Question: I'm writing a small boardgame for Mac OS X using Cocoa. I the actual grid is drawn as follows:
'''
- (void)drawRect:(NSRect)rect
{
for (int x=0; x < GRIDSIZE; x++) {
for (int y=0; y < GRIDSIZE; y++) {
float ix = x*cellWidth;
float iy = y*cellHeight;
NSColor *color = (x % 2 == y % 2) ? boardColors[0] : boardColors[1];
[color set];
NSRect r = NSMakeRect(ix, iy, cellWidth, cellHeight);
NSBezierPath *path = [NSBezierPath bezierPath];
[path appendBezierPathWithRect:r];
[path fill];
[path stroke];
}
}
}
'''
This works great, except that I see some errors in colors between the tiles. I guess this is due to some antialiasing or similar. See screenshots below (hopefully you can also see the same problems... its some black lines where the tiles overlap):

1. Is there any way I can remove these graphical artefacts while still maintaining a resizable/scalable board?
2. Should I rather use some other graphical library like Core Graphics or OpenGL?
'''
const int GRIDSIZE = 16;
cellWidth = (frame.size.width / GRIDSIZE);
cellHeight = (frame.size.height / GRIDSIZE);
'''
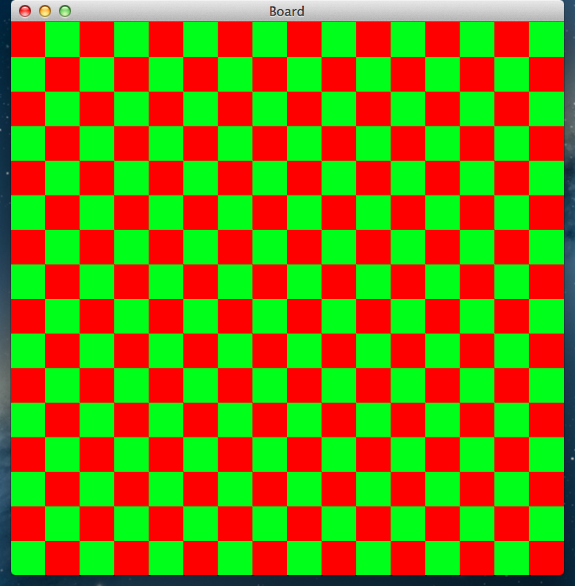
Answer: If you want crisp rectangles you need to align coordinates so that they match the underlying pixels. 'NSView' has a method for this purpose: '- (NSRect)backingAlignedRect:(NSRect)aRect options:(NSAlignmentOptions)options'. Here's a complete example for drawing the grid:
'''
const NSInteger GRIDSIZE = 16;
- (void)drawRect:(NSRect)dirtyRect {
for (NSUInteger x = 0; x < GRIDSIZE; x++) {
for (NSUInteger y = 0; y < GRIDSIZE; y++) {
NSColor *color = (x % 2 == y % 2) ? [NSColor greenColor] : [NSColor redColor];
[color set];
[NSBezierPath fillRect:[self rectOfCellAtColumn:x row:y]];
}
}
}
- (NSRect)rectOfCellAtColumn:(NSUInteger)column row:(NSUInteger)row {
NSRect frame = [self frame];
CGFloat cellWidth = frame.size.width / GRIDSIZE;
CGFloat cellHeight = frame.size.height / GRIDSIZE;
CGFloat x = column * cellWidth;
CGFloat y = row * cellHeight;
NSRect rect = NSMakeRect(x, y, cellWidth, cellHeight);
NSAlignmentOptions alignOpts = NSAlignMinXNearest | NSAlignMinYNearest |
NSAlignMaxXNearest | NSAlignMaxYNearest ;
return [self backingAlignedRect:rect options:alignOpts];
}
'''
Note that you don't need 'stroke' to draw a game board. To draw pixel aligned strokes you need to remember that coordinates in Cocoa actually point to lower left corners of pixels. To crisp lines you need to offset coordinates by half a pixel from integral coordinates so that coordinates point to centers of pixels. For example to draw a crisp border for a grid cell you can do this:
'''
NSRect rect = NSInsetRect([self rectOfCellAtColumn:column row:row], 0.5, 0.5);
[NSBezierPath strokeRect:rect];
'''